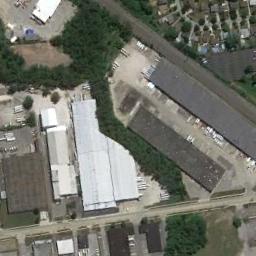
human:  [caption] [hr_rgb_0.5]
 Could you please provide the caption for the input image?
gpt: Industrial areas have different building sizes .

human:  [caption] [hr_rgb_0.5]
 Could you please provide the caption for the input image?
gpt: In an industrial area there are factories and roads, Green belts, And parked cars .

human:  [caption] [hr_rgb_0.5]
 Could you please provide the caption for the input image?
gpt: Many houses of different shapes and sizes are in the industrial area .

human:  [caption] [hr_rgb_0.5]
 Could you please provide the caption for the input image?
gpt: The industrial area with lots of workshops of different sizes and green areas is surrounded by a residential area .

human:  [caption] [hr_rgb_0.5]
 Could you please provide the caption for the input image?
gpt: There are some buildings and green trees on the industrial area .